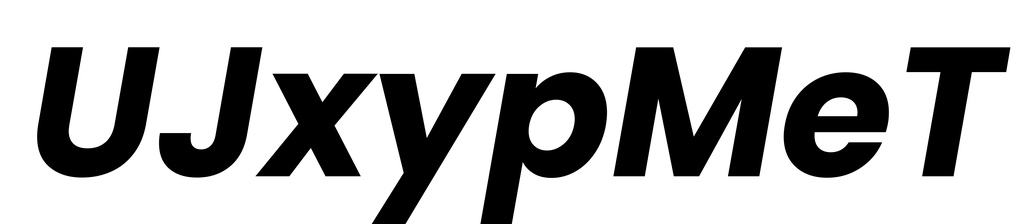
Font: Poppins-BoldItalic